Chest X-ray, PA view. Patient: 73 years old, sex M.
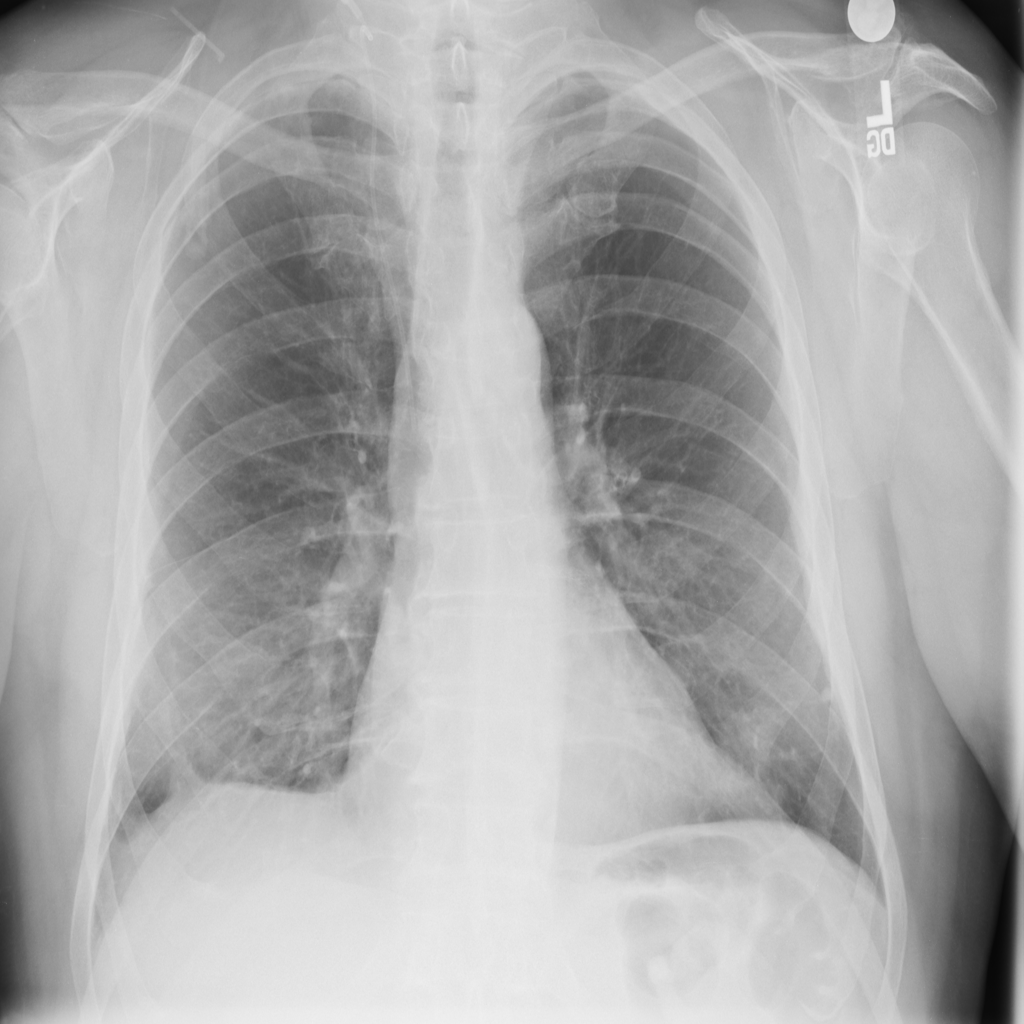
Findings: No Finding